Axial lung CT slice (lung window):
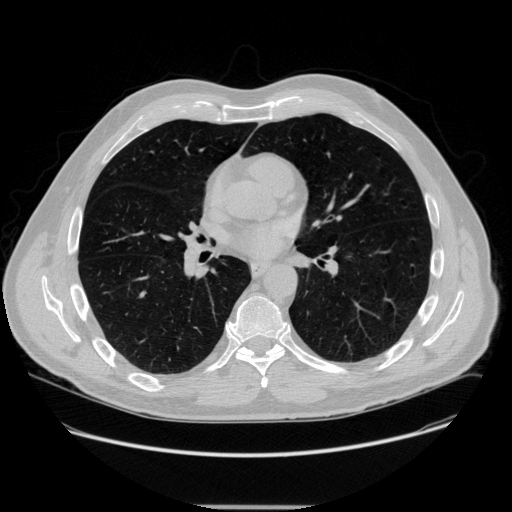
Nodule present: no